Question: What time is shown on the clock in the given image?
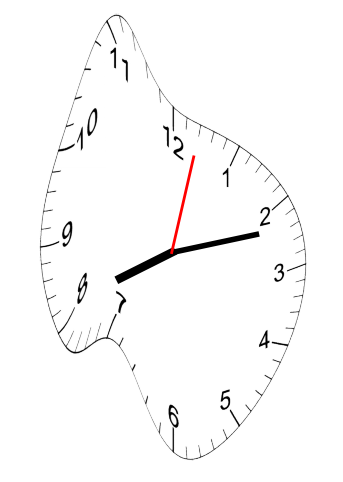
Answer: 08:12:02